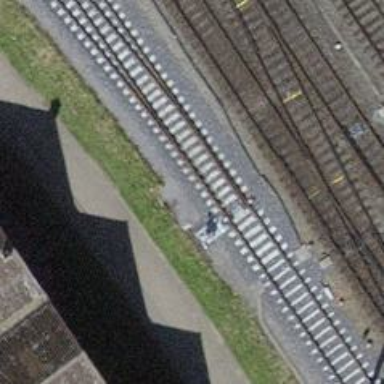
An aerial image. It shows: Railway switch.